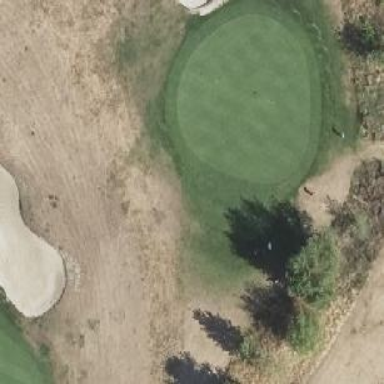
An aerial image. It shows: Rough area in golf course.